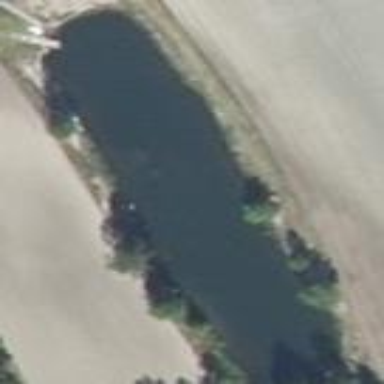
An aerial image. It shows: Pond surrounded by natural water.